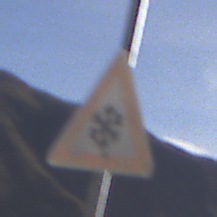
Verkehrszeichen: SchneeOderEisglaette
Umgebung: Outdoor, Nature
Tageszeit: MorningAfternoon
Wetter: PartlyCloudy
Licht: Natural
Jahreszeit: NotSpecified
Kontrast: HighContrast